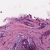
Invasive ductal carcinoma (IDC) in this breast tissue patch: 1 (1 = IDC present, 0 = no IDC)